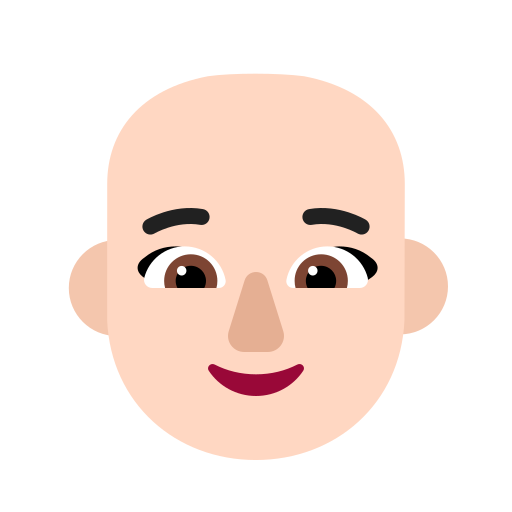
woman bald flat light